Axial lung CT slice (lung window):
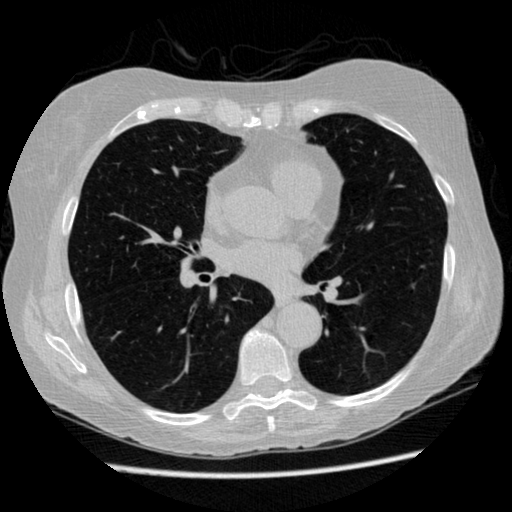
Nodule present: no